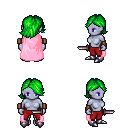
a pixel art fantasy rpg character, female body template, dark elf, purple skin, pink cape, red pants, green swoop hairstyle, leather bracers, metal boots, dagger, four views (front, back, left, right), 2x2 character sprite sheet, small pixel art, hard edges, no anti-aliasing